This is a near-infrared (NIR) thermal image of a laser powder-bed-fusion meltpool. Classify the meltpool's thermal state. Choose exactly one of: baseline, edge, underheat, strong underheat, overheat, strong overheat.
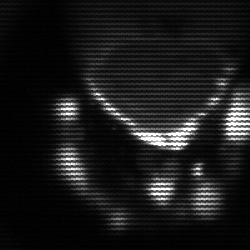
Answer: edge